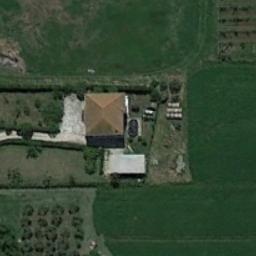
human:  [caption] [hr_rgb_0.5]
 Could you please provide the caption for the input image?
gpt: Many trees are beside the sparse residential .

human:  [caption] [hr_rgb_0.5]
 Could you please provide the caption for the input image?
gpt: There are several houses among the lush woods .

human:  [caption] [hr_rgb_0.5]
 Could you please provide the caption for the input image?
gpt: There are several houses of different sizes in a sparse residential area surrounded by grass .

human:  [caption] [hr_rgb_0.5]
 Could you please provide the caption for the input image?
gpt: The sparse residential is on the grass next to the farmland .

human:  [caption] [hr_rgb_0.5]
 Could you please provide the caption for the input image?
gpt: A sparse residential area with two buildings on the green meadow .